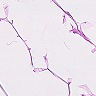
Metastatic tissue present: no